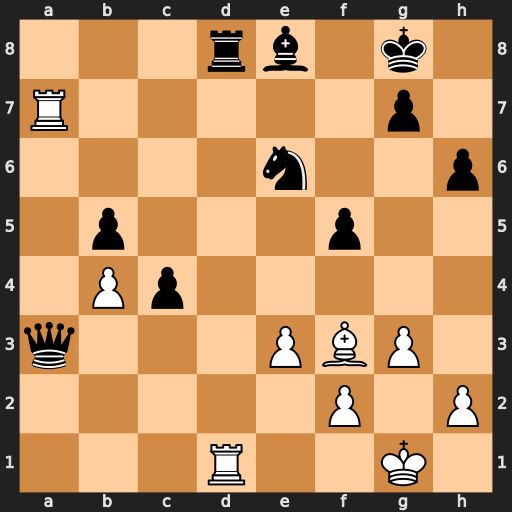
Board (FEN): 3rb1k1/R5p1/4n2p/1p3p2/1Pp5/q3PBP1/5P1P/3R2K1
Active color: w
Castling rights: -
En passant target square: -
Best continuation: Rxa3 Rxd1+ Bxd1